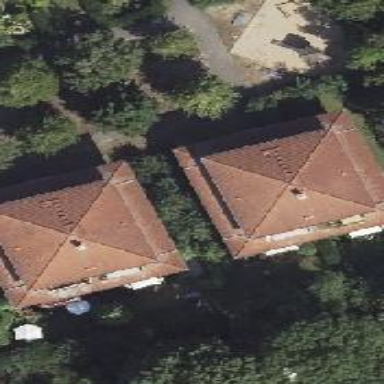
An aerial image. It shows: Apartments building with pyramidal roof.